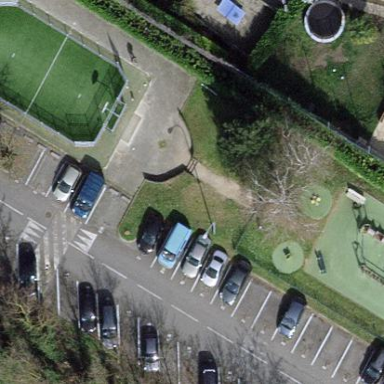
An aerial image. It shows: Park.